Interaction volume radius: 10 \u00c5
Interaction volume height: 25 \u00c5
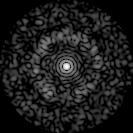
Disorder parameter: 0.7981